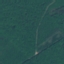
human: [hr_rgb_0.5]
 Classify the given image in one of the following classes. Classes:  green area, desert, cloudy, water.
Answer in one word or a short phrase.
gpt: green area